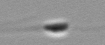
Label: flagellate_morphotype3